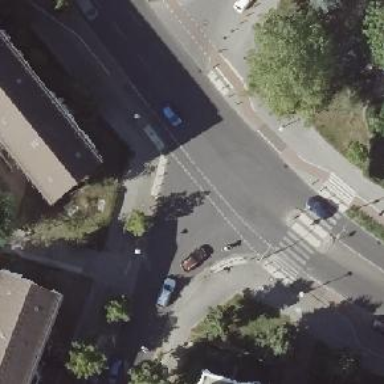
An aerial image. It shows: Road with "give way" sign.